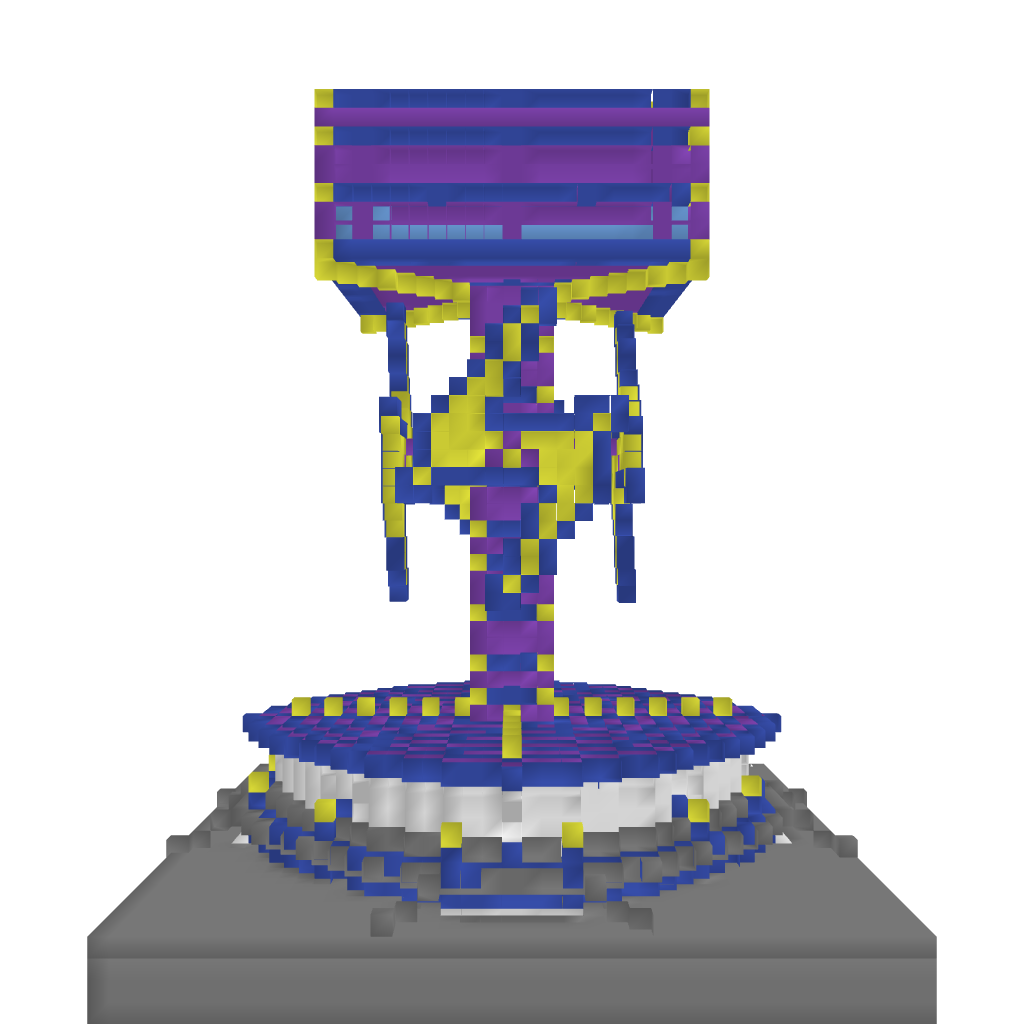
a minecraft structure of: XP Farm high quality